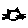
Label: cat